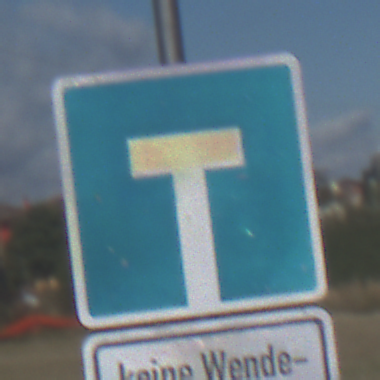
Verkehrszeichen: Sackgasse
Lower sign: HinweisGeaenderteVorfahrtVerkehrsfuehrungVerkehrsregelung3
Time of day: MorningAfternoon
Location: Outdoor (Suburban)
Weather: PartlyCloudy
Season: NotSpecified
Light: Natural